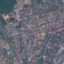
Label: Residential